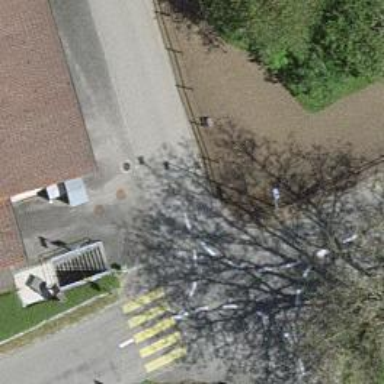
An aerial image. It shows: Bus stop along the road.